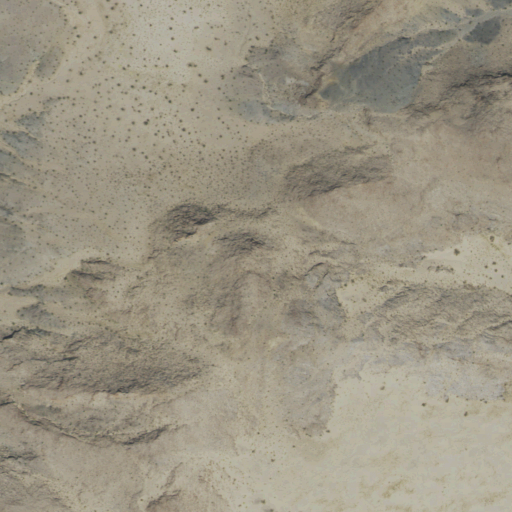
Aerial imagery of mountain in California named Little Cowhole Mountain containing shrub and barren land